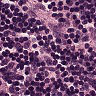
Metastatic tissue present: no